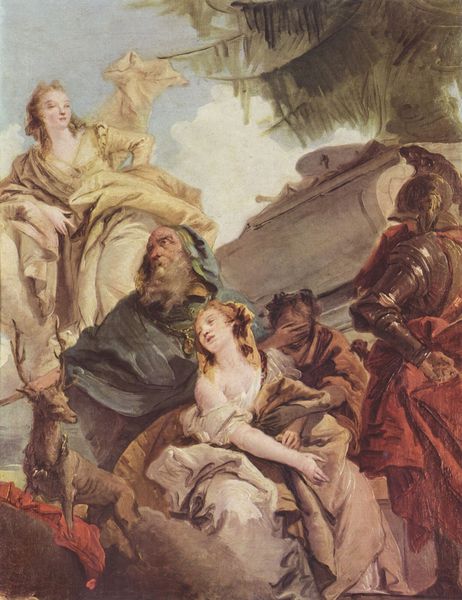
Titel: Opfer der Iphigenie
Künstler: Giovanni Battista Tiepolo
Standort: Weimar
Institution: Kunstsammlungen zu Weimar
Schlagwörter: baum, blau, felsen, gemälde, hand, haut, himmel, laub, mann, rubens, schatten, umhang, weiß, wolken, frauen, gelb, grün, menschen, mädchen, ocker, ausschnitt, damen, frau, grau, hell, kleid, kleider, licht, marmor, männer, skizze, zeichnung, blick, rot, tuch, wolke, beige, malerei, alt, bart, barock, bibel, falten, sockel, trauer, bild, öl, gewand, mantel, stoffe, decke, drei, gewänder, kind, personen, person, blas, rosa, wald, engel, farbig, alter mann, haltung, fels, kette, lila, violett, figuren, wagen, kuppel, angst, unglück, wild, könig, dekoration, detail, wandmalerei, palme, faltenwurf, truhe, alter, antike, greis, weinen, soldat, schrecken, kiste, helm, nadelbaum, tanne, allegorie, göttin, ritter, rüstung, karton, wanne, römer, verzweiflung, begräbnis, sarg, hirsch, reh, christus, grab, untersicht, mythos, priester, mönch, erscheinung, ockr, heiliger, feldherr, heilige, opfer, fresko, geweih, trauernde, ziege, fresco, diana, hubertus, schreck, deckenmalerei, würzburg, sarkophag, tiepolo, hirschkuh, gemlde, gruppel, asam, tannenzweige, stofffülle, giambattista, asambrüder, ddekoration, georg asam, hirschbock, tannenwipfel, fünf personen, man mit vollbart, soltat, farban, beweingung, paö,e